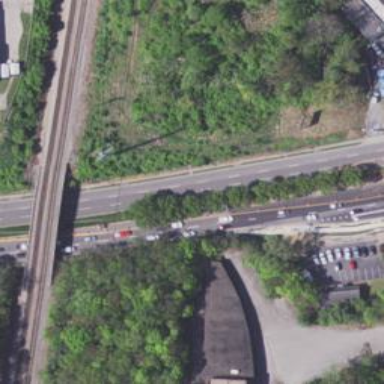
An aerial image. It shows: Asphalt trunk highway.